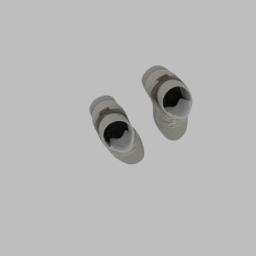
Label: people